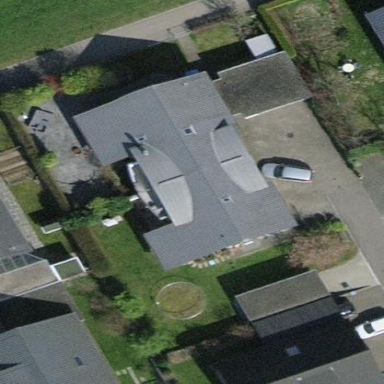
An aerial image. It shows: Terrace building.